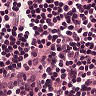
Metastatic tissue present: no